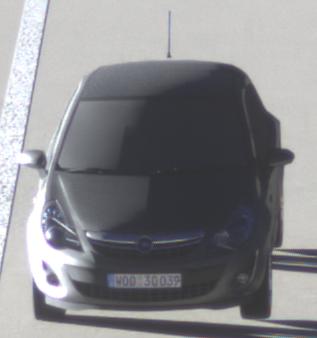
Make: Opel
Model: Corsa 1.2
Detailed model: Corsa (D)
Model produced from: 2011/01
Model produced until: 2014/08
Doors: 3
Color: gray
Road condition: dry road
Daytime: sunrise or sunset
Contrast: high contrast